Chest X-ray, PA view. Patient: 28 years old, sex F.
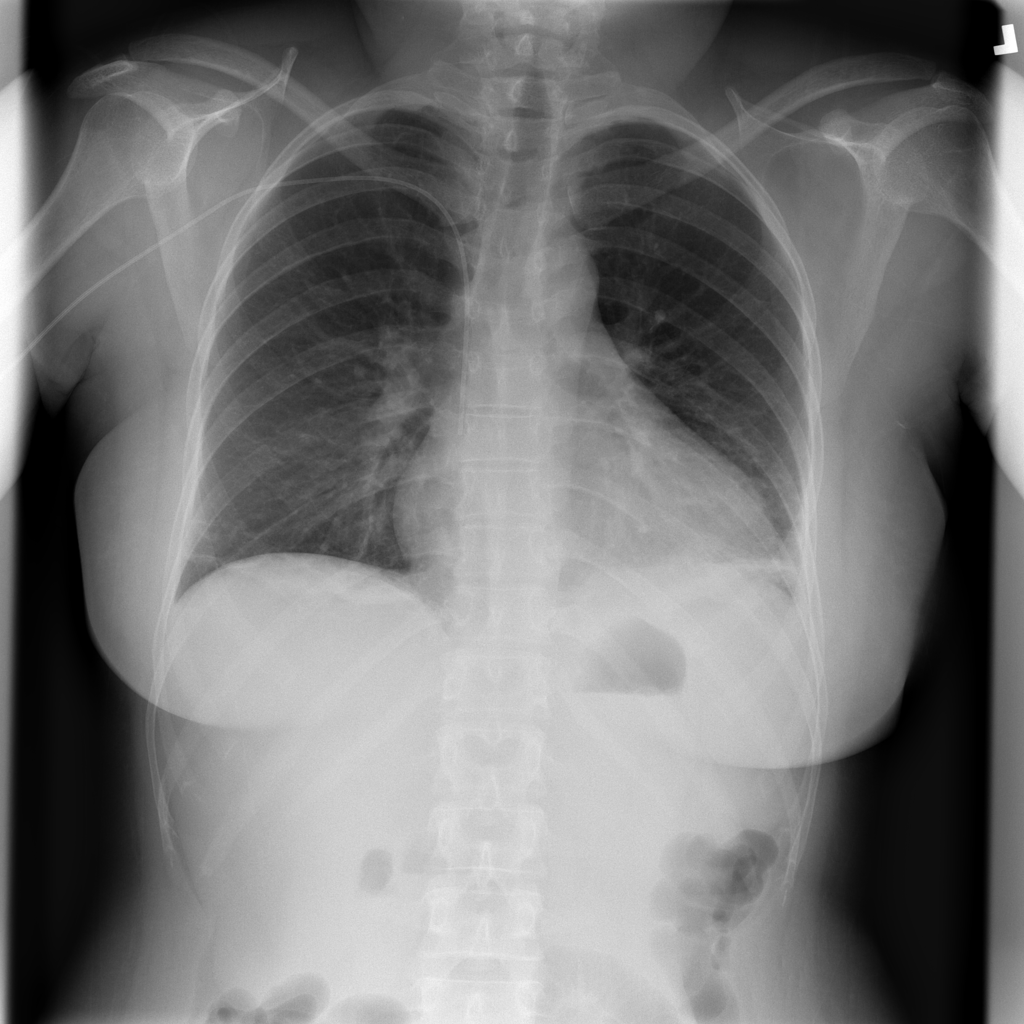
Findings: Atelectasis